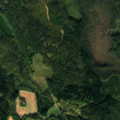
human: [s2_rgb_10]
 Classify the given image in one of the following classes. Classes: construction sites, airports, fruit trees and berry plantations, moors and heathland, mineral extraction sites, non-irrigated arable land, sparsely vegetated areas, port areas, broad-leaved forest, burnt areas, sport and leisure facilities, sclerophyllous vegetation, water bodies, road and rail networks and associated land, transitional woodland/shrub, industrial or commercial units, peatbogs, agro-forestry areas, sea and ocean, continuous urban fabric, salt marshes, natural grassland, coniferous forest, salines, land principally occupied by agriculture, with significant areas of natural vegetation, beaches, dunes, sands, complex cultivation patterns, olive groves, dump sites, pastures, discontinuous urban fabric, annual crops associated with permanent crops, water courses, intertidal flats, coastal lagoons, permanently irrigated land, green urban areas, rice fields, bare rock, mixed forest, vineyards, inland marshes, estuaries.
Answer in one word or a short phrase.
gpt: non-irrigated arable land, coniferous forest